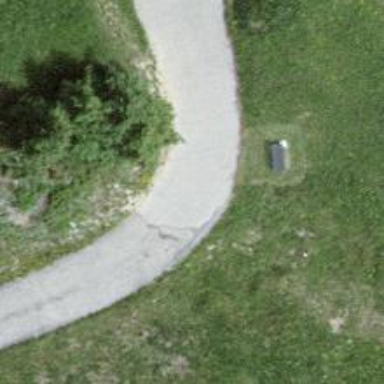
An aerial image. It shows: Bench for seating.